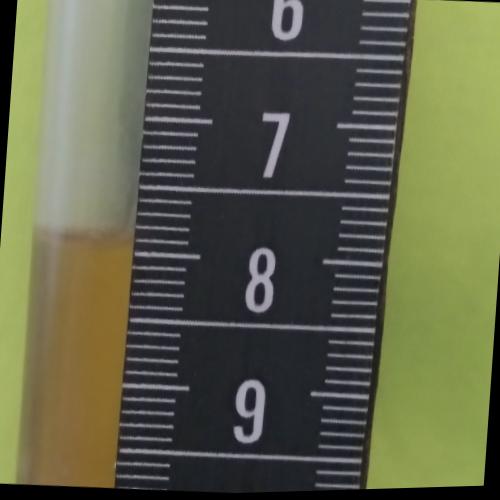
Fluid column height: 7.9 cm